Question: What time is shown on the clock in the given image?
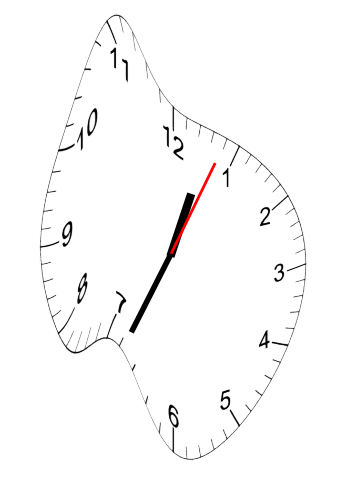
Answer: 12:34:04